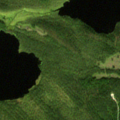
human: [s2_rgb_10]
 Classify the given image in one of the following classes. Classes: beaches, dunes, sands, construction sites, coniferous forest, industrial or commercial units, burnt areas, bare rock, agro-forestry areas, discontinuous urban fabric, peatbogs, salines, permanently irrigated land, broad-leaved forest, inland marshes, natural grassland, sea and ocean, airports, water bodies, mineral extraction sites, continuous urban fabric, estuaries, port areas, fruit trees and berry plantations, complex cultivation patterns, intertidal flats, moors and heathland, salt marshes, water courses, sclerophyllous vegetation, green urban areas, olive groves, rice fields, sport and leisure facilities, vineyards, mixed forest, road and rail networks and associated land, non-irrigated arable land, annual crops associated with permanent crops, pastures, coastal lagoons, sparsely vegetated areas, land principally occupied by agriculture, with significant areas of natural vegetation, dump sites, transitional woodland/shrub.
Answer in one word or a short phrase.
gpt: coniferous forest, water bodies